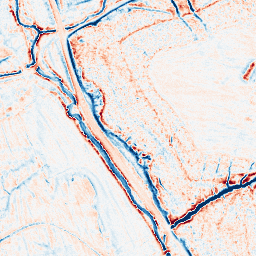
Category: edge_preserving
Decomposition family: anisotropic_diffusion
Decomposition parameters: iterations: 50
kappa: 50
gamma: 0.05
Upsampling method: bicubic
Upsampling parameters: scale: 4
Upsampling scale: 4